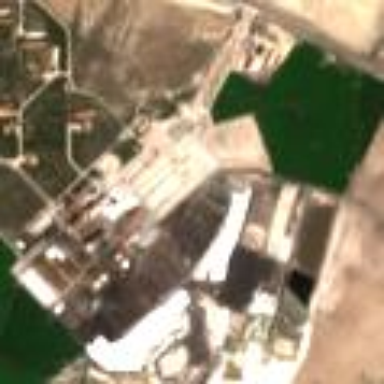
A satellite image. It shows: Sugar refinery located in industrial area.